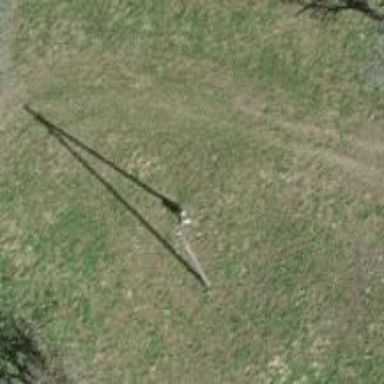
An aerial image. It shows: Power pole.